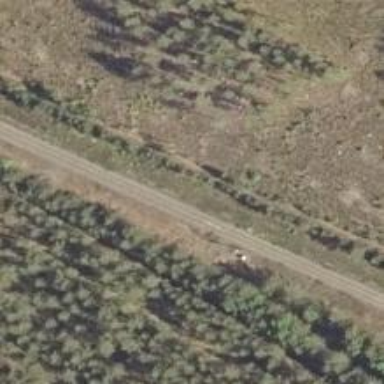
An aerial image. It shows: Continuous rail track.